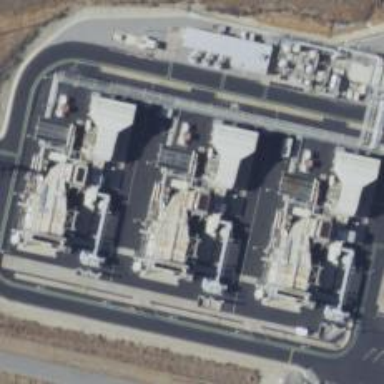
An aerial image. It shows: Gas turbine power generator.